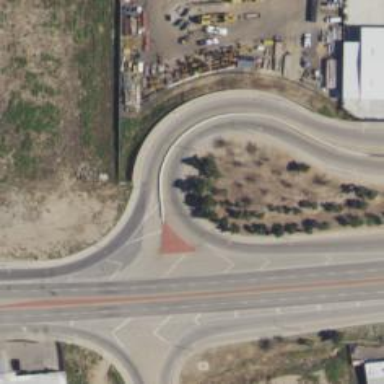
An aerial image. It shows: Primary link highway.